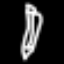
Label: pencil